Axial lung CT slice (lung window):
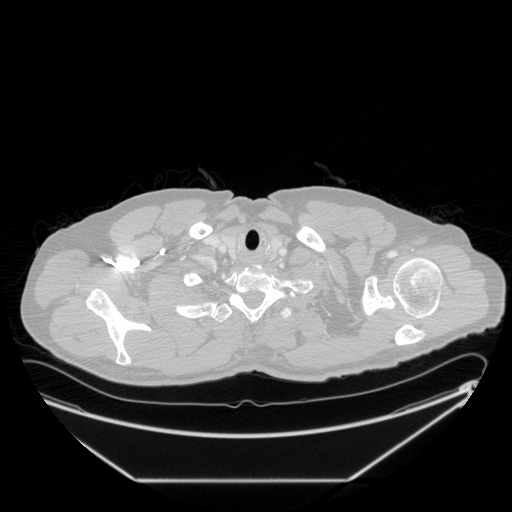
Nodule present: no